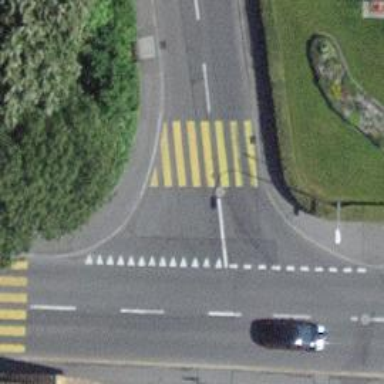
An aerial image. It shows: Kerb barrier.